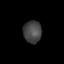
Tissue: lung
Cell type: Endothelial cells
Senescence score: 0.2407
Nuclear area (px): 395
Mean DAPI intensity: 68.767